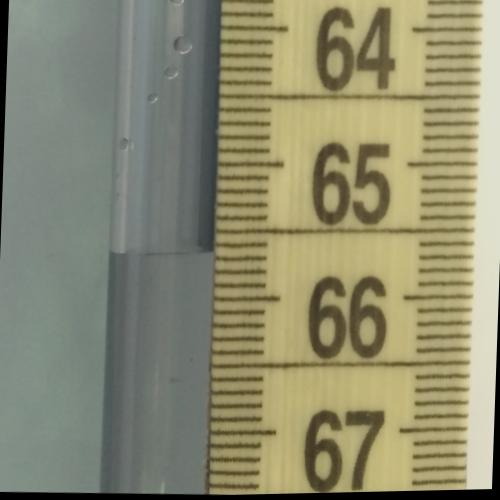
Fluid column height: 65.7 cm